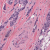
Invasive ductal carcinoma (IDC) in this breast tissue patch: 1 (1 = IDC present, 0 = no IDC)